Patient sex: M
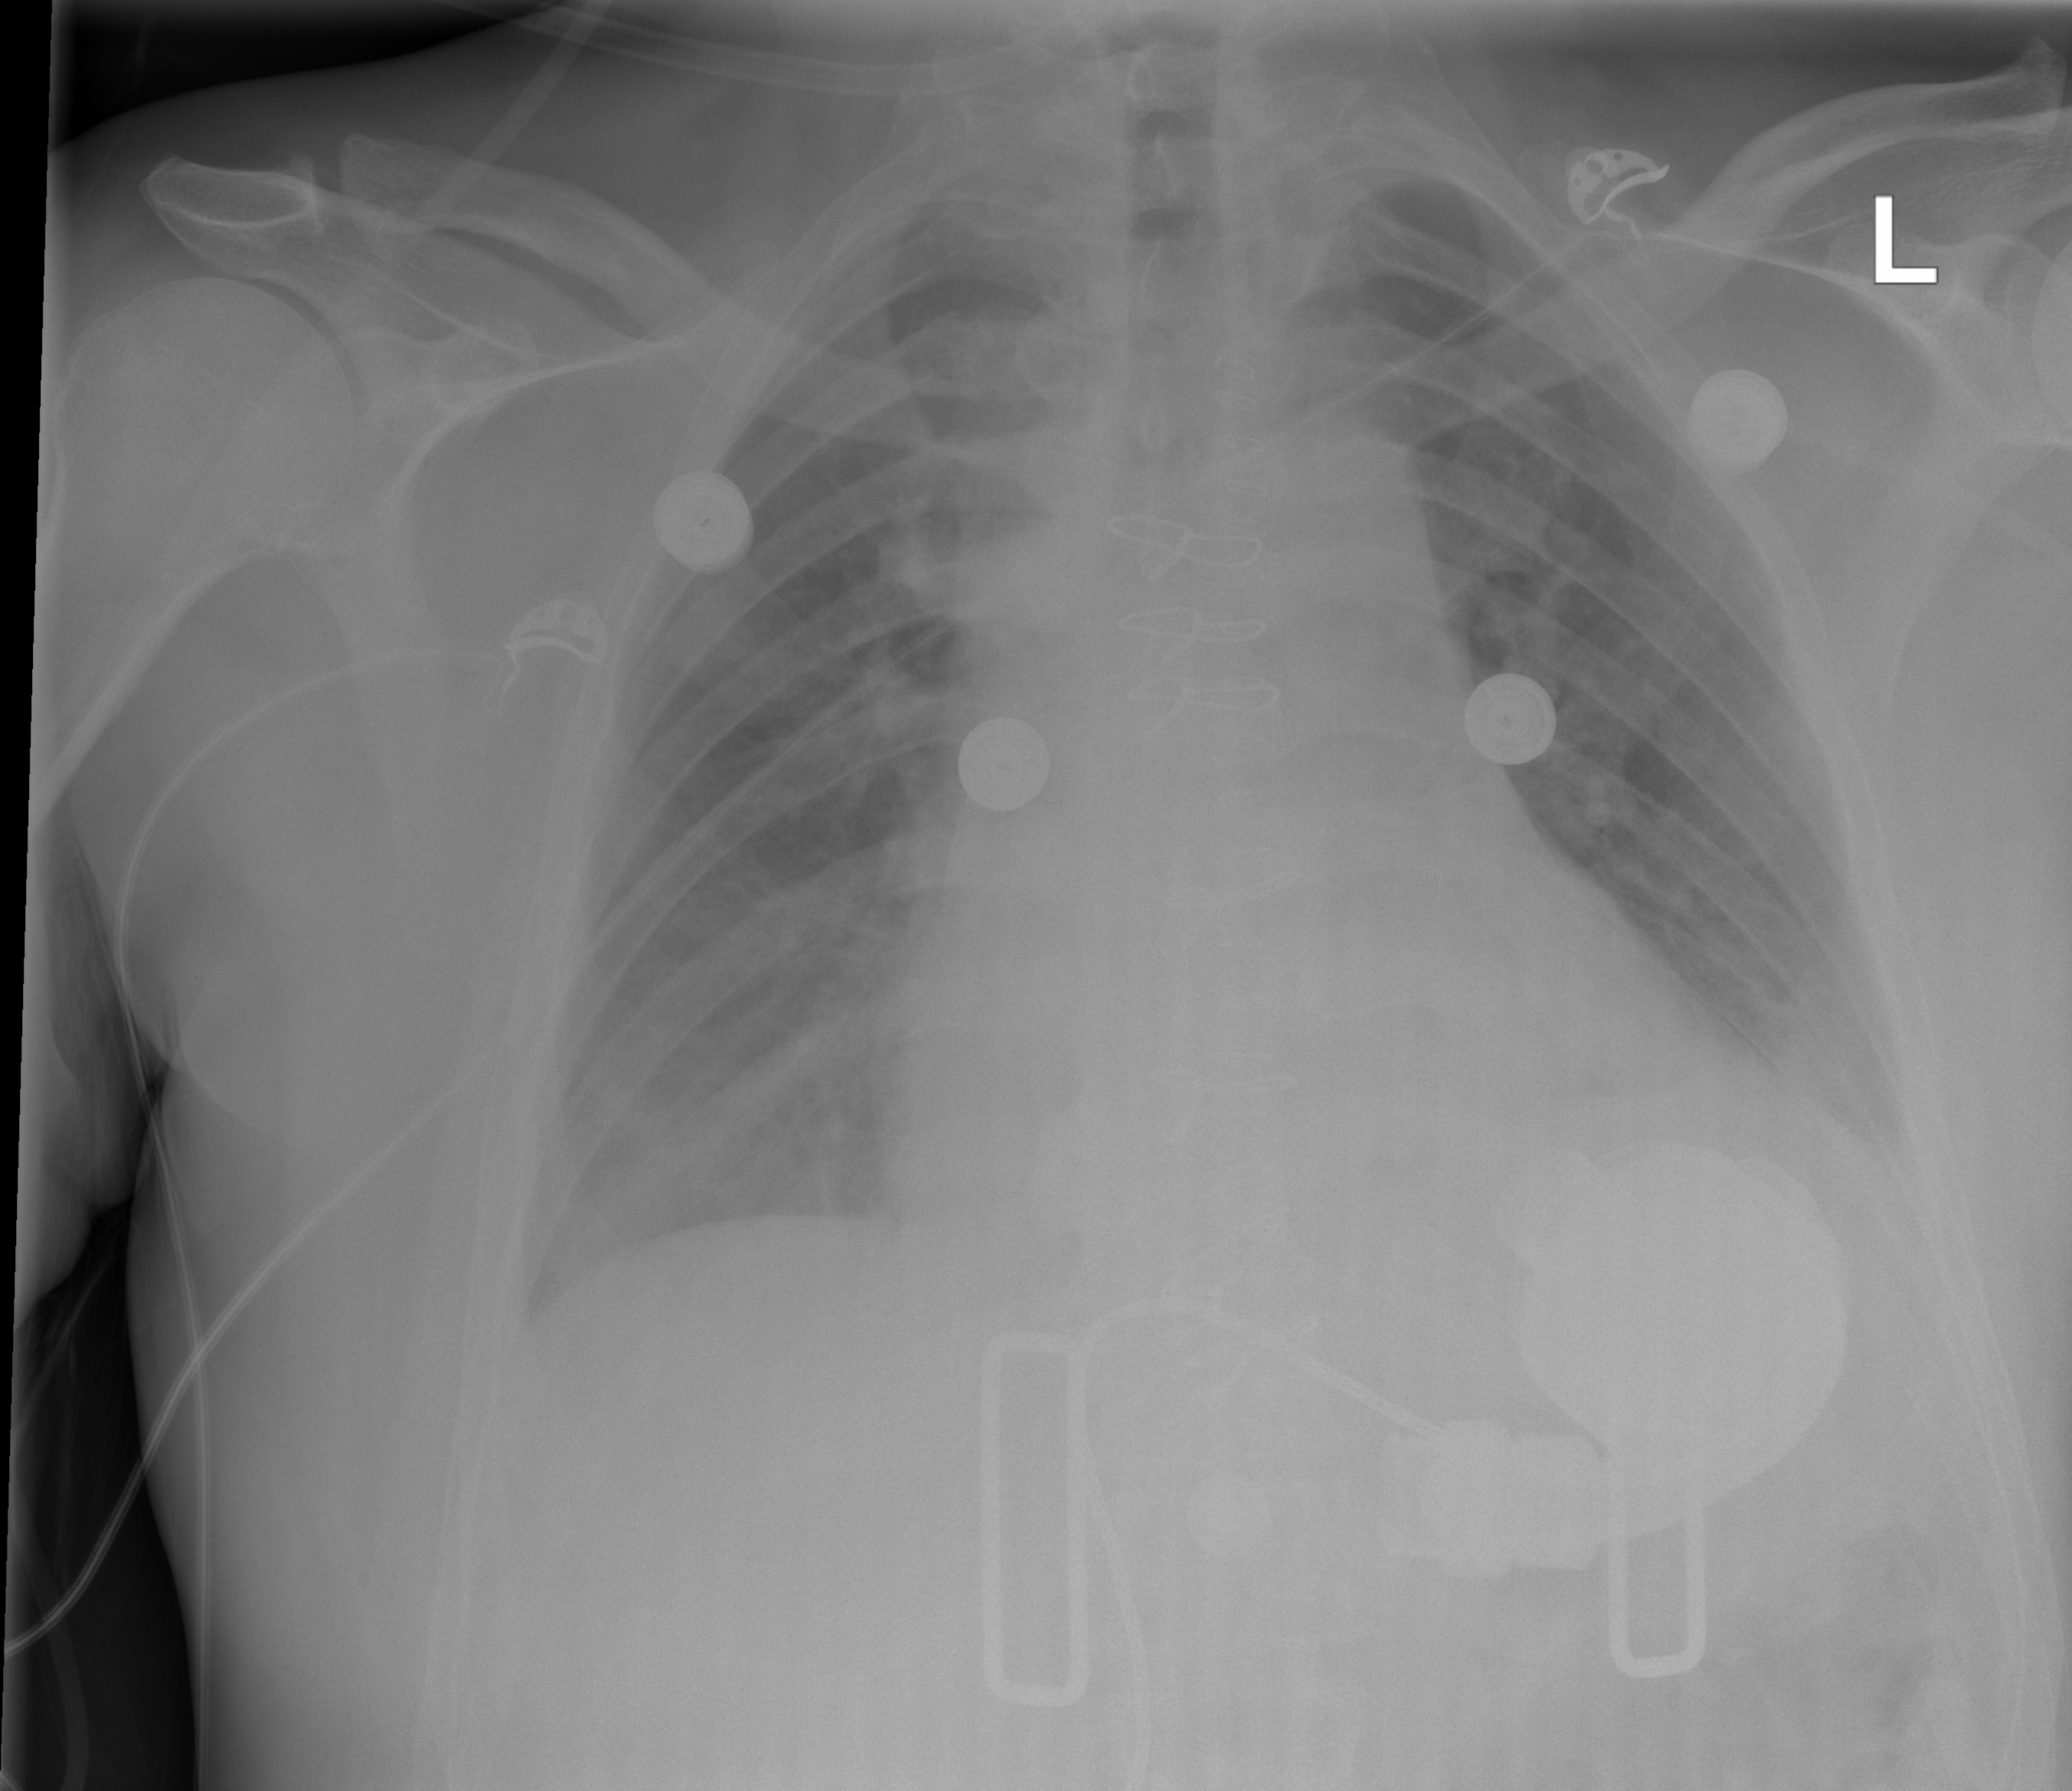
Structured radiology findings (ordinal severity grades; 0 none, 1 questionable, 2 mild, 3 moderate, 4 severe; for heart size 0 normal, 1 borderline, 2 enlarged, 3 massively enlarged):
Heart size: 2
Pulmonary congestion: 0
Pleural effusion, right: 0
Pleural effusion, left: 2
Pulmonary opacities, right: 0
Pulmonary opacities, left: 0
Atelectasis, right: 0
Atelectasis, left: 2